Interaction volume radius: 5 \u00c5
Interaction volume height: 35 \u00c5
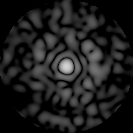
Disorder parameter: 0.8092